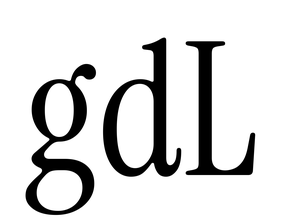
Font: InstrumentSerif-Regular